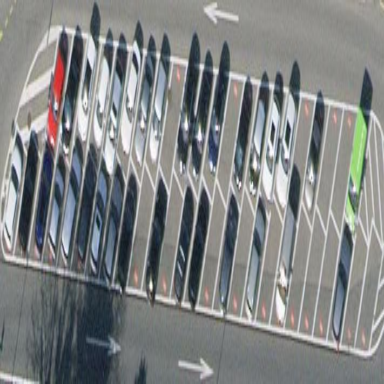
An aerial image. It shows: Street-side parking area.